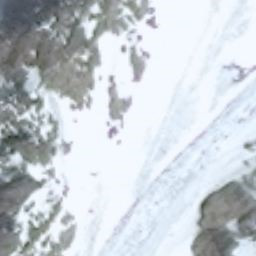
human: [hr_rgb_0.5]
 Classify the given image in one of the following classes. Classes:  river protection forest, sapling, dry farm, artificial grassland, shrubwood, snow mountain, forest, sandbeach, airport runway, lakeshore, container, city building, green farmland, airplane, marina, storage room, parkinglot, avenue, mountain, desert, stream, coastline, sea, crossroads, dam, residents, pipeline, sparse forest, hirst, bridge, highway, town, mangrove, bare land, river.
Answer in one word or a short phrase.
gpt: snow mountain